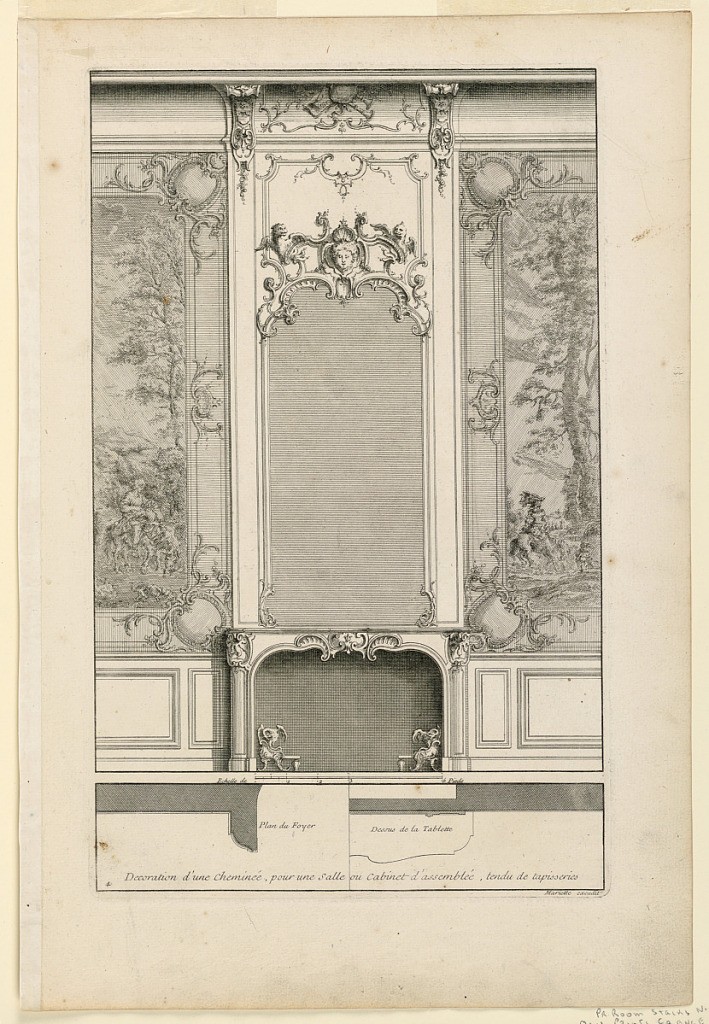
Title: Plate 4, Decoration de Cheminée pour un grand Apartement
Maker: Jacques-François Blondel, French, 1705–1774
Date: ca. 1727
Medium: Engraving on paper
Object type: Print
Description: A mantelpiece, slightly projecting with a mirror above. Upper part of frame embellished with scrollwork, female mask and two birds. Tapestries decorating adjoining paneling. Below, profile of wall molding with legend. Inscribed along lower margin: "Decoration d'une Cheminée, pour une Salle ou Cabinet d'assemblée, tendu de tapisseries"; lower right: "Mariette excudit"; upper left: 4".